Question: I am trying to implement 'DFA' '(Deterministic Finite Automaton)' in C, so far I'm trying to store the transitions of 'DFA' in the variable 'transitions' as shown in the following code.But for some reason, the data in the 'odd' indices of 'transitions' is getting corrupted, I think it's because of the way I used delimiting ''?. I've attached the output following to the code, Thank you.
'''
#include<stdio.h>
#include<string.h>
#define MAX_INPUTS 10
#define MAX_INPUT_SIZE 5
#define MAX_STATES 20
#define MAX_STATE_SIZE 5
#define MAX_ID_SIZE 100
int get_id(char str[],char str_arr[][MAX_STATE_SIZE],int len)
{
int i;
for(i=0;i<len;i++)
{
if(strcmp(str,str_arr[i]) == 0)
return i;
}
return -1;
}
int main()
{
char inputs[MAX_INPUTS][MAX_INPUT_SIZE];
char states[MAX_STATES][MAX_STATE_SIZE];
char*** transitions;
char temp_state[MAX_STATE_SIZE],temp_input[MAX_INPUT_SIZE],id_string[MAX_ID_SIZE],cur_inp[MAX_INPUT_SIZE],cur_state[MAX_STATE_SIZE];
int i,j,k,numinps,numstates,row_id,col_id;
printf("Enter number of input states: ");
scanf("%d",&numstates);
printf("Enter number of input symbols: ");
scanf("%d",&numinps);
transitions = (char ***) malloc(sizeof(char**)*numstates);
printf("Enter the input states:
");
for(i=0;i<numstates;i++)
{
scanf(" %s",&temp_state);
strcpy(states[i],temp_state);
}
printf("Enter the input symbols:
");
for(i=0;i<numinps;i++)
{
scanf(" %s",temp_input);
strcpy(inputs[i],temp_input);
}
printf("Enter the transitions:
");
for(i=0;i<numstates;i++)
{
for(j=0;j<numinps;j++)
{
transitions[i] = (char **) malloc(sizeof(char)*MAX_INPUT_SIZE*numinps);
transitions[i][j] = (char *) malloc(sizeof(char)*MAX_STATE_SIZE);
printf("
( %s , %s ) => ",states[i],inputs[j]);
scanf(" %s",temp_state);
strcpy(transitions[i][j],temp_state);
}
}
for(i=0;i<numstates;i++)
for(j=0;j<numinps;j++)
printf("
TRANSITION: ( %s , %s) => %s
",states[i],inputs[j],transitions[i][j]);
printf("Enter a String to find ID: ");
scanf(" %s",id_string);
strcpy(cur_state,"q0");
for(i=0;i<strlen(id_string);i++)
{
cur_inp[0] = id_string[i];
cur_inp[1] = '';
row_id = get_id(cur_inp,inputs,numinps);
if(row_id == -1)
{
printf("Input symbol is not present in sigma");
exit(0);
}
col_id = get_id(cur_state,states,numstates);
strcpy(cur_state,transitions[row_id][col_id]);
printf("
---- %s => %s ----
",cur_inp,cur_state);
}
}
'''

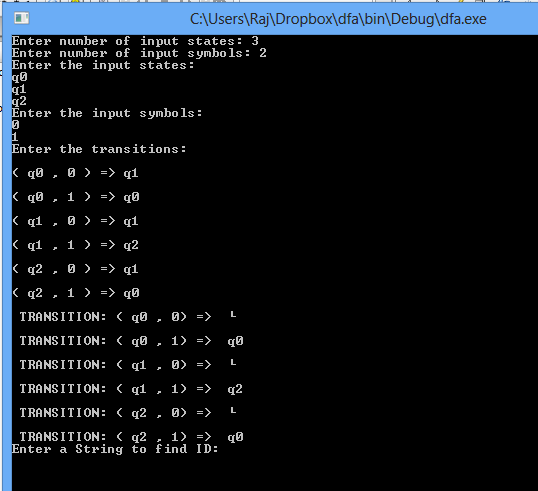
Answer: This can be the problem:
'''
for(i=0;i<numstates;i++)
{
for(j=0;j<numinps;j++)
{
transitions[i] = (char **) malloc(sizeof(char)*MAX_INPUT_SIZE*numinps); // <- this line
transitions[i][j] = (char *) malloc(sizeof(char)*MAX_STATE_SIZE);
printf("
( %s , %s ) => ",states[i],inputs[j]);
scanf(" %s",temp_state);
strcpy(transitions[i][j],temp_state);
}
}
'''
You are allocating 'transitions[i]' in each loop of 'j', use this instead:
'''
for(i=0;i<numstates;i++)
{
transitions[i] = (char **) malloc(sizeof(char)*MAX_INPUT_SIZE*numinps);
for(j=0;j<numinps;j++)
{
transitions[i][j] = (char *) malloc(sizeof(char)*MAX_STATE_SIZE);
printf("
( %s , %s ) => ",states[i],inputs[j]);
scanf(" %s",temp_state);
strcpy(transitions[i][j],temp_state);
}
}
'''
In 'j' loop you realocate whole 'transitions[i]' which causes only last string will be stored